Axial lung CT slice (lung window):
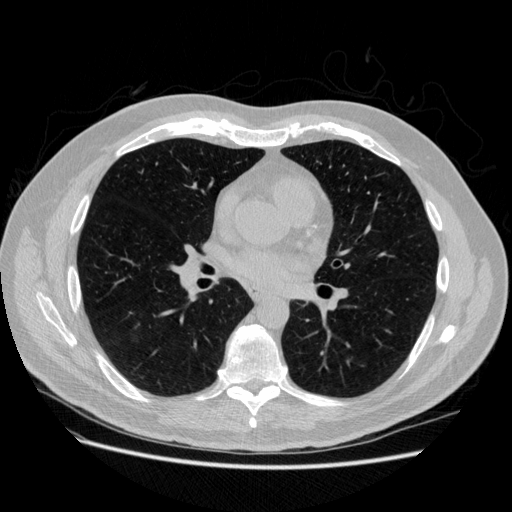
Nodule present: no